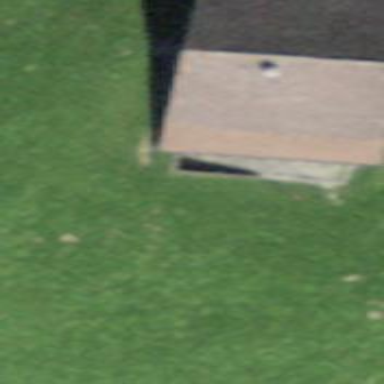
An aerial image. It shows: Cabin.